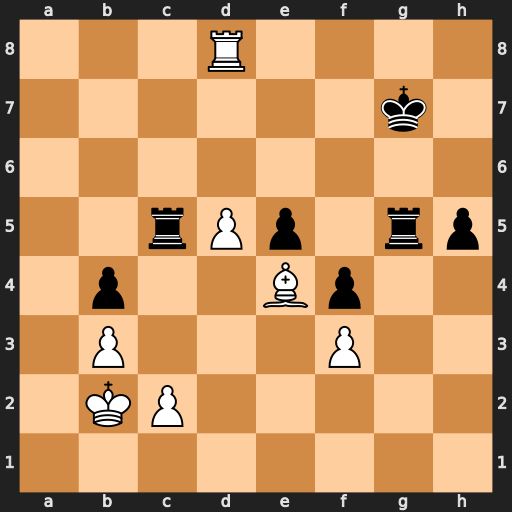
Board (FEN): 3R4/6k1/8/2rPp1rp/1p2Bp2/1P3P2/1KP5/8
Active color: w
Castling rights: -
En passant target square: -
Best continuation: d6 Rg2 d7 Rd2 Rc8